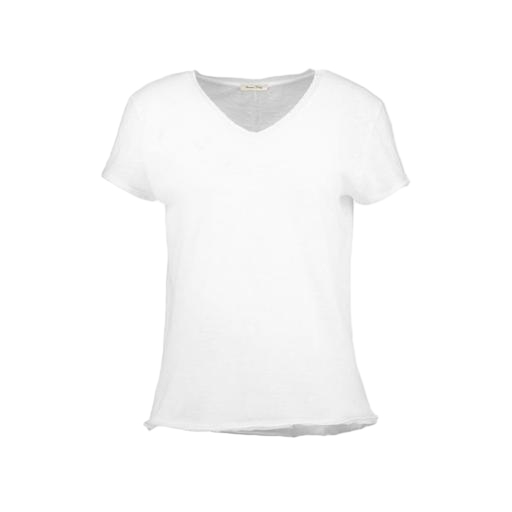
white raw-edge scoop-neck top only macy, white v-neck t-shirt only macy, white raw-edged shirt, white background